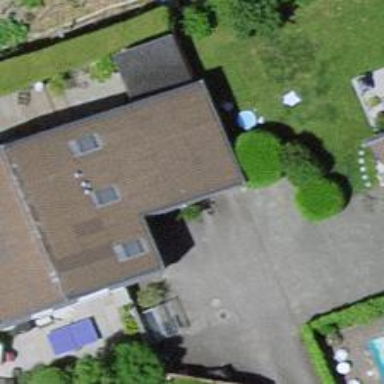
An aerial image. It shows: Garage.